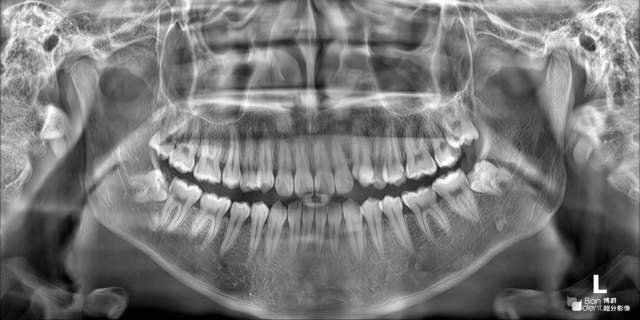
adult